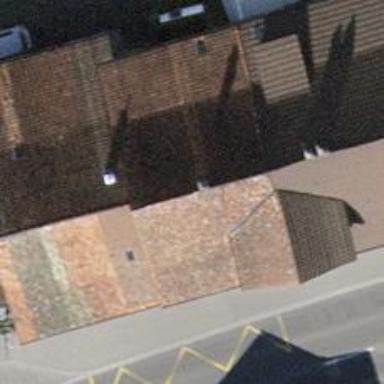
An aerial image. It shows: Restaurant.